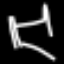
Label: bed